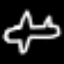
Label: airplane